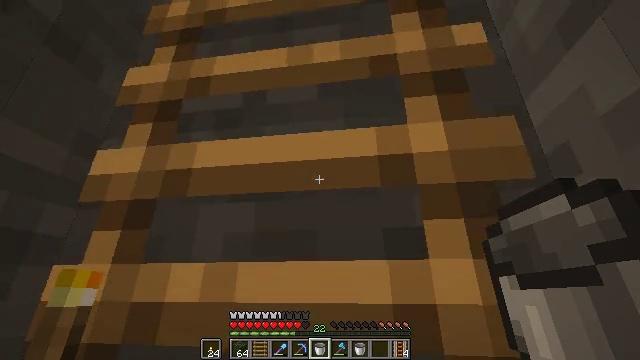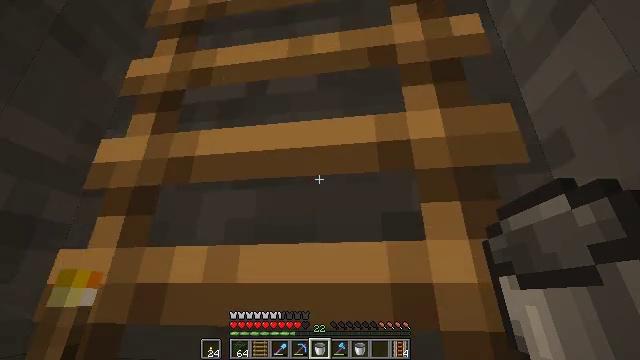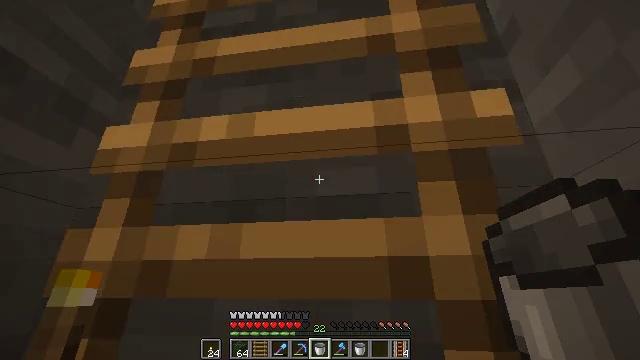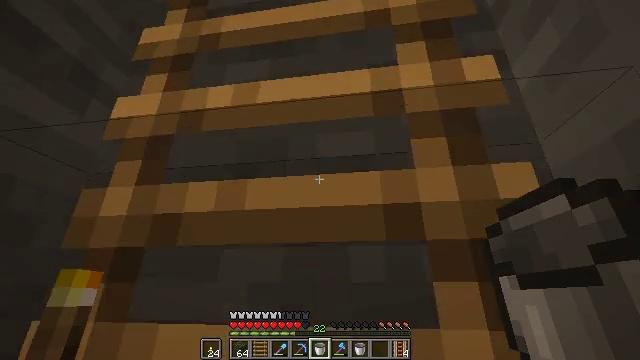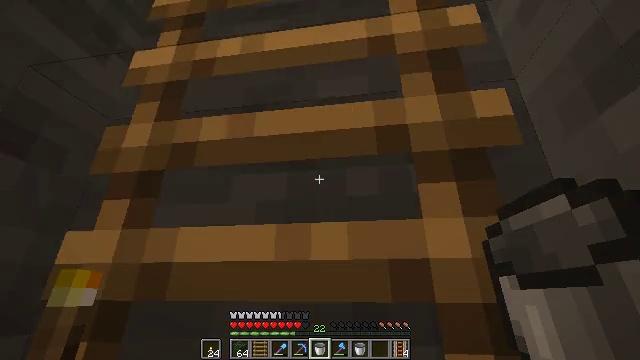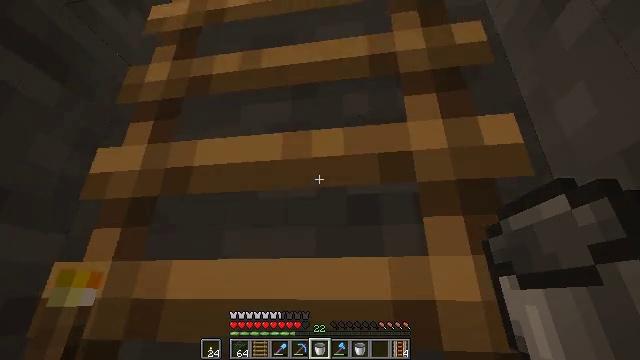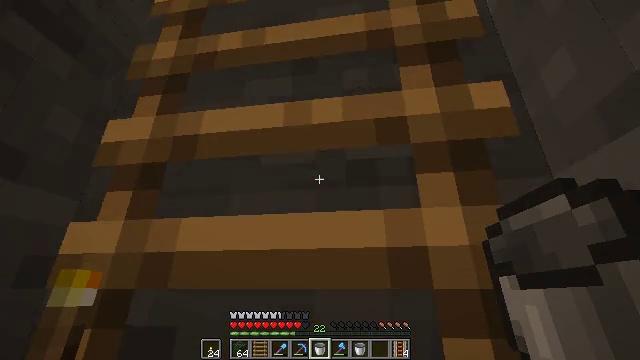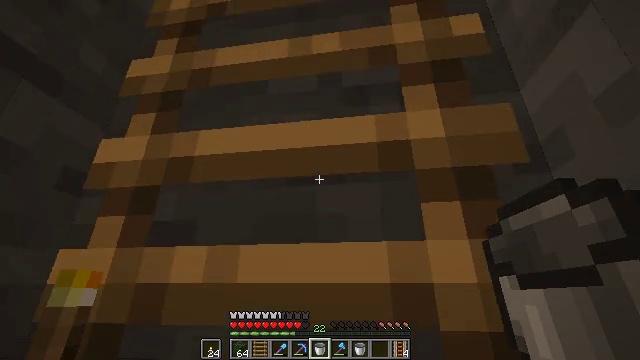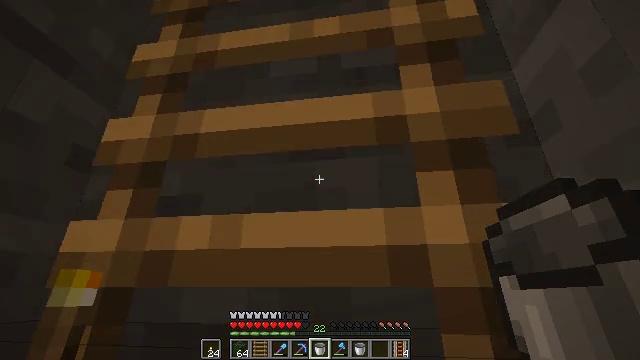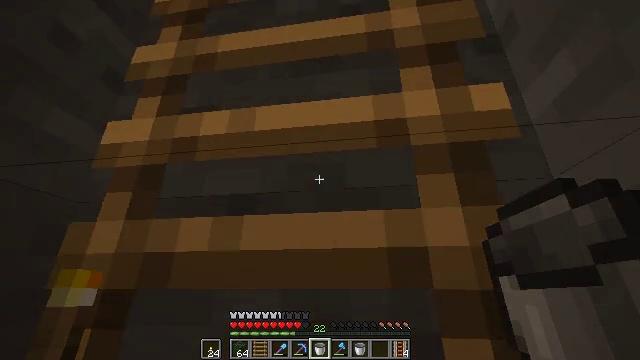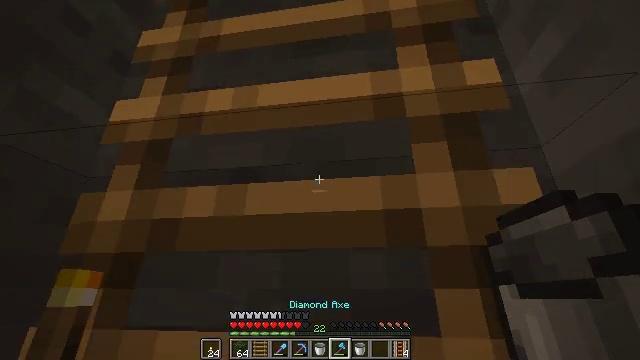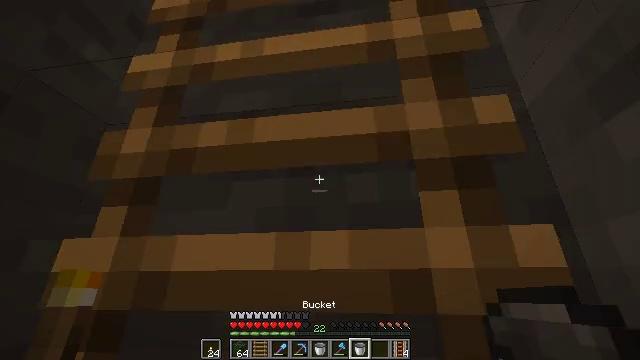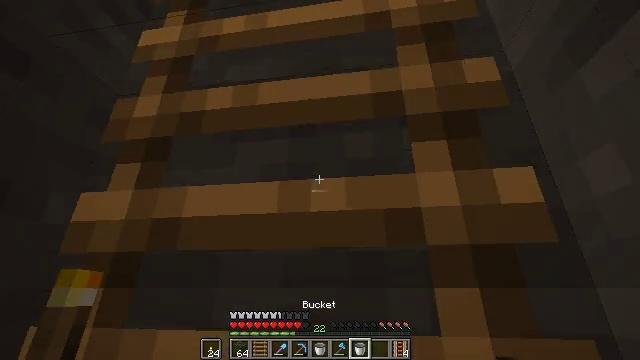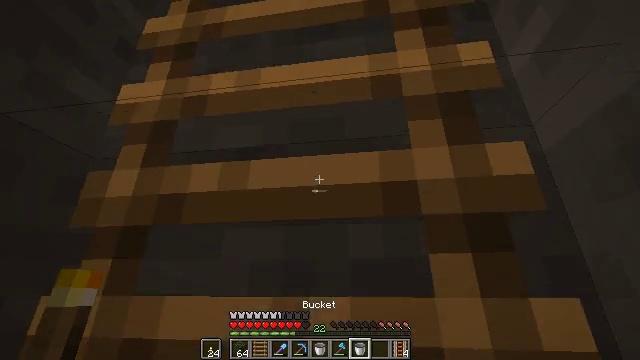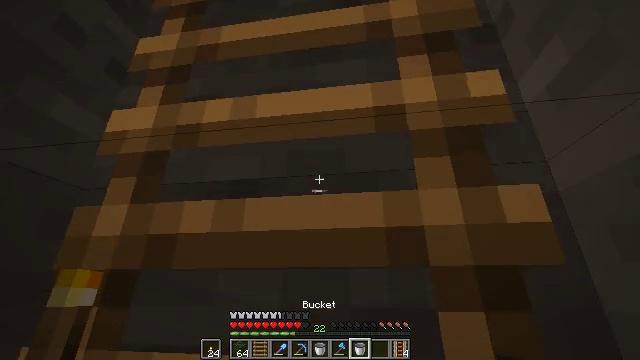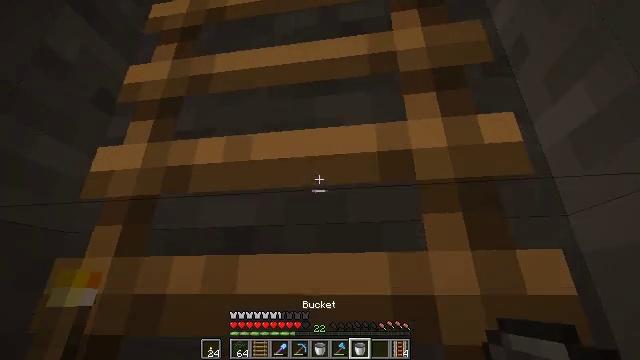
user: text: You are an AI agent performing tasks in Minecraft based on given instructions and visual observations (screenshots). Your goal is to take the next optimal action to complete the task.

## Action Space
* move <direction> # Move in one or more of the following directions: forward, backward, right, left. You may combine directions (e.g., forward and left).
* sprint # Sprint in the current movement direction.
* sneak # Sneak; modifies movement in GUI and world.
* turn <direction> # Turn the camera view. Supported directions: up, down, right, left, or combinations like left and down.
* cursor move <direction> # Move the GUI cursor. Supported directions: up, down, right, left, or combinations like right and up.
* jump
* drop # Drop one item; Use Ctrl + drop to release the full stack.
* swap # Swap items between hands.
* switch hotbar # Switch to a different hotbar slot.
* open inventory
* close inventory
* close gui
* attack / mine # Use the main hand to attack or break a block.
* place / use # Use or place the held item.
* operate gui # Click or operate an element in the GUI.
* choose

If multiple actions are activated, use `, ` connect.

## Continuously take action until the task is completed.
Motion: motion action
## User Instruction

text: Gather the ladder by attacking it.
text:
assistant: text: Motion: no_op
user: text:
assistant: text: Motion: no_op
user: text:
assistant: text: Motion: no_op
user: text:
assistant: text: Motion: no_op
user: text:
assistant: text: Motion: no_op
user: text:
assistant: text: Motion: no_op
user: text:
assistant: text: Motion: no_op
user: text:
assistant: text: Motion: no_op
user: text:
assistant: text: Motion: no_op
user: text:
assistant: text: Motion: no_op
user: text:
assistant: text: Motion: jump
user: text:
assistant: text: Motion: jump
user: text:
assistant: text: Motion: jump
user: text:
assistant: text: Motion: jump
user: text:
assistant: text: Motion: jump
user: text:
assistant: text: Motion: jump
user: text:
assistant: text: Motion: jump
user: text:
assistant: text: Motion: jump
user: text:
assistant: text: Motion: no_op
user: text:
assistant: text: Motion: no_op
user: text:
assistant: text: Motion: no_op
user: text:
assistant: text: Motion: no_op
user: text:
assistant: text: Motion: no_op
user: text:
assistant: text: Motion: jump
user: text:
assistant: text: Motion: jump
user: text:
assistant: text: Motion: turn right, jump
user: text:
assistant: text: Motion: turn right and up, jump
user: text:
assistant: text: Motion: turn right and up, jump
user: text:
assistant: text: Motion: turn right and up, jump
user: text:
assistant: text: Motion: turn up, jump